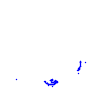
Particle: proton